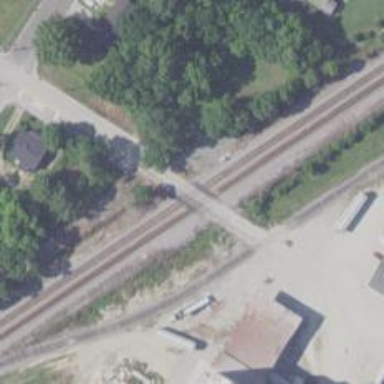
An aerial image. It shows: Railway level crossing.